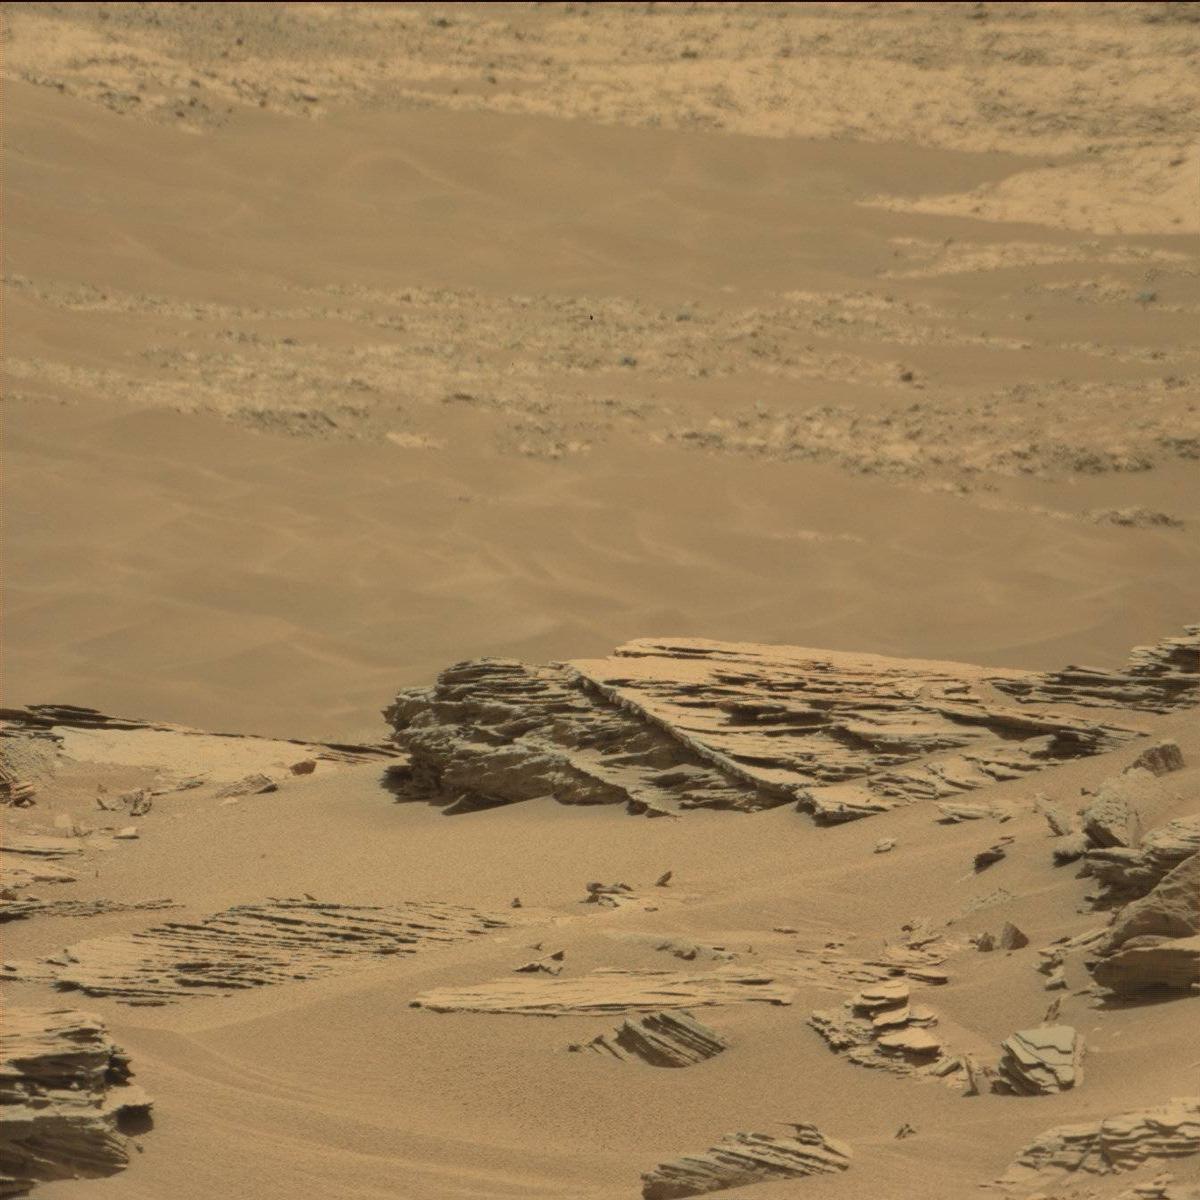
Terrain classes present: Bedrock, Sand / Soil